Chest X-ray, PA view. Patient: 13 years old, sex M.
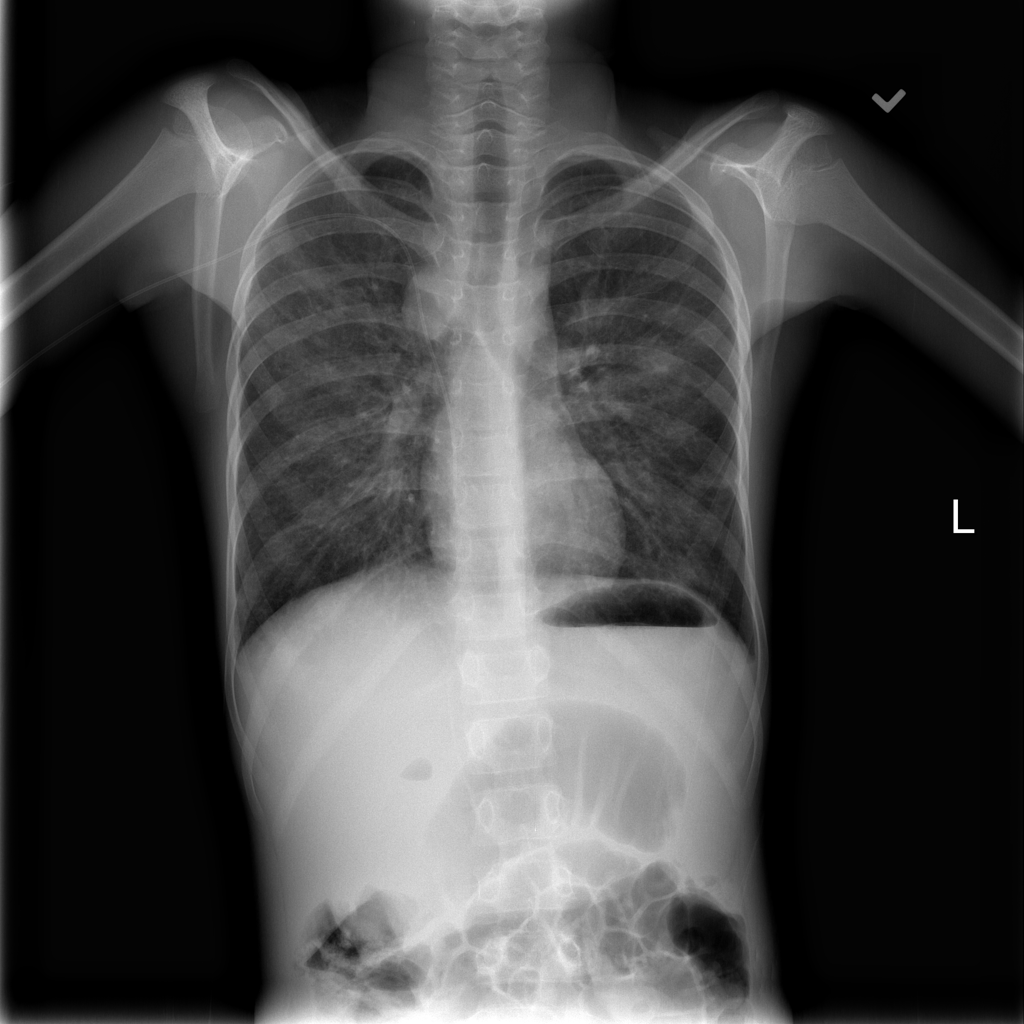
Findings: Infiltration, Nodule